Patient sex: F
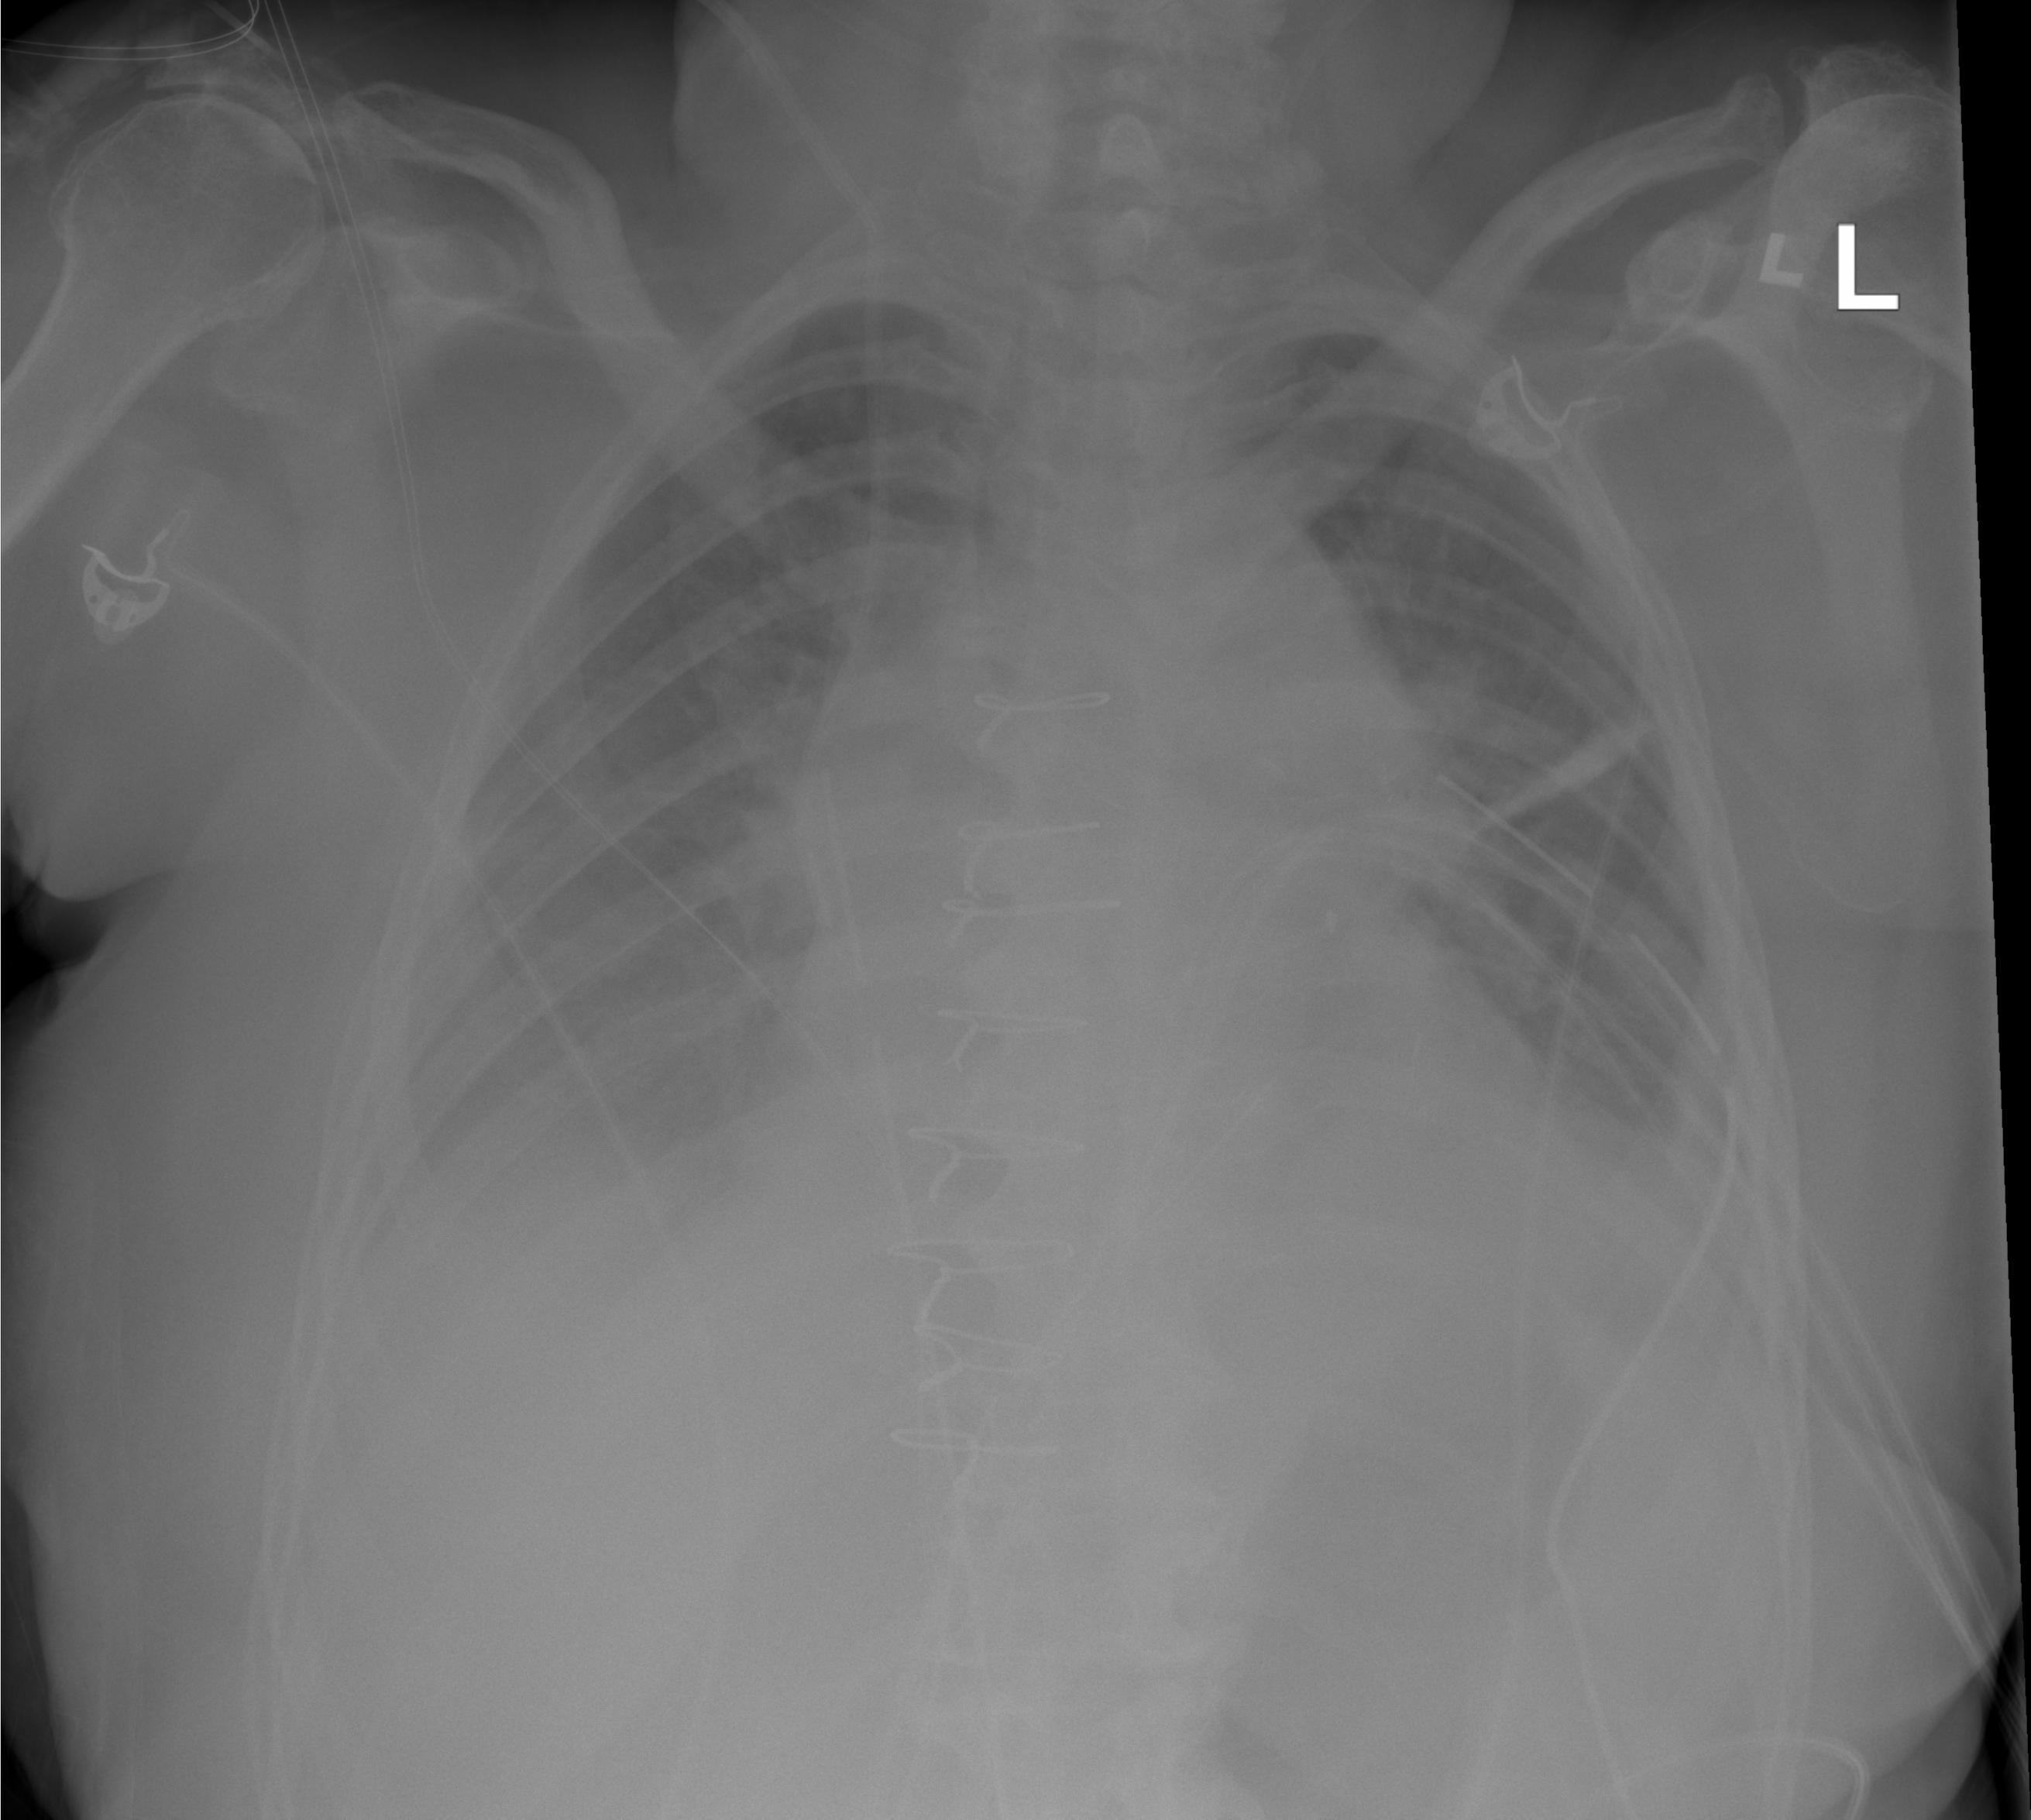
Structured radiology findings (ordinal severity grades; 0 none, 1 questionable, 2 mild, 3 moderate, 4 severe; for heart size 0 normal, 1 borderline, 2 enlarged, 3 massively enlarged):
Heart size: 1
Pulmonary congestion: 3
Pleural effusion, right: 2
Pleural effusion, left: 2
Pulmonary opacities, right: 0
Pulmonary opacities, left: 0
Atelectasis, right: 2
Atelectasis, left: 2